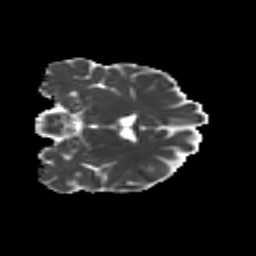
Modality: MD
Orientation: coronal
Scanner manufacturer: siemens
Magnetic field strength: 3 T
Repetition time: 9.2 s
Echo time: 0.084 s